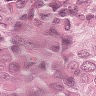
Metastatic tissue present: yes